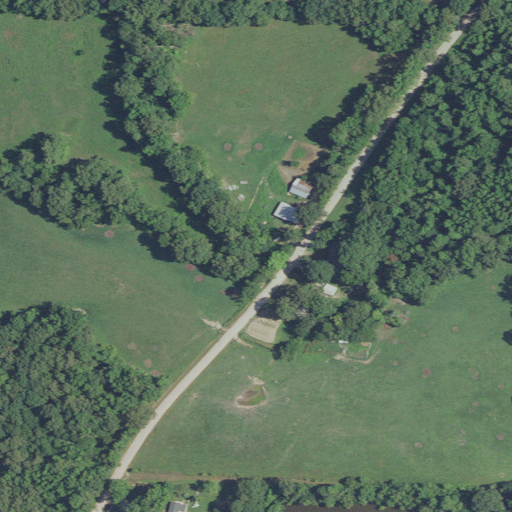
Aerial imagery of valley in Missouri named Hoffman Hollow containing pasture, deciduous forest, woody wetlands, open development, low intensity development, mixed forest, open water, and medium intensity development